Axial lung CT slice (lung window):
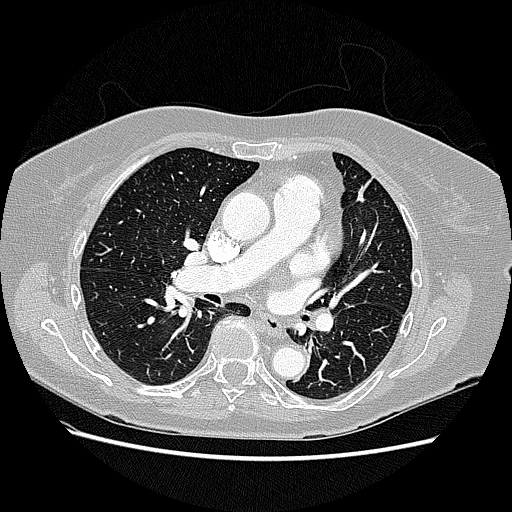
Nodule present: no